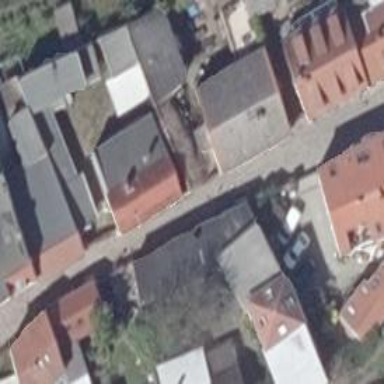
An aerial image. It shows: Residential road.